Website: home-depot
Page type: billing-address
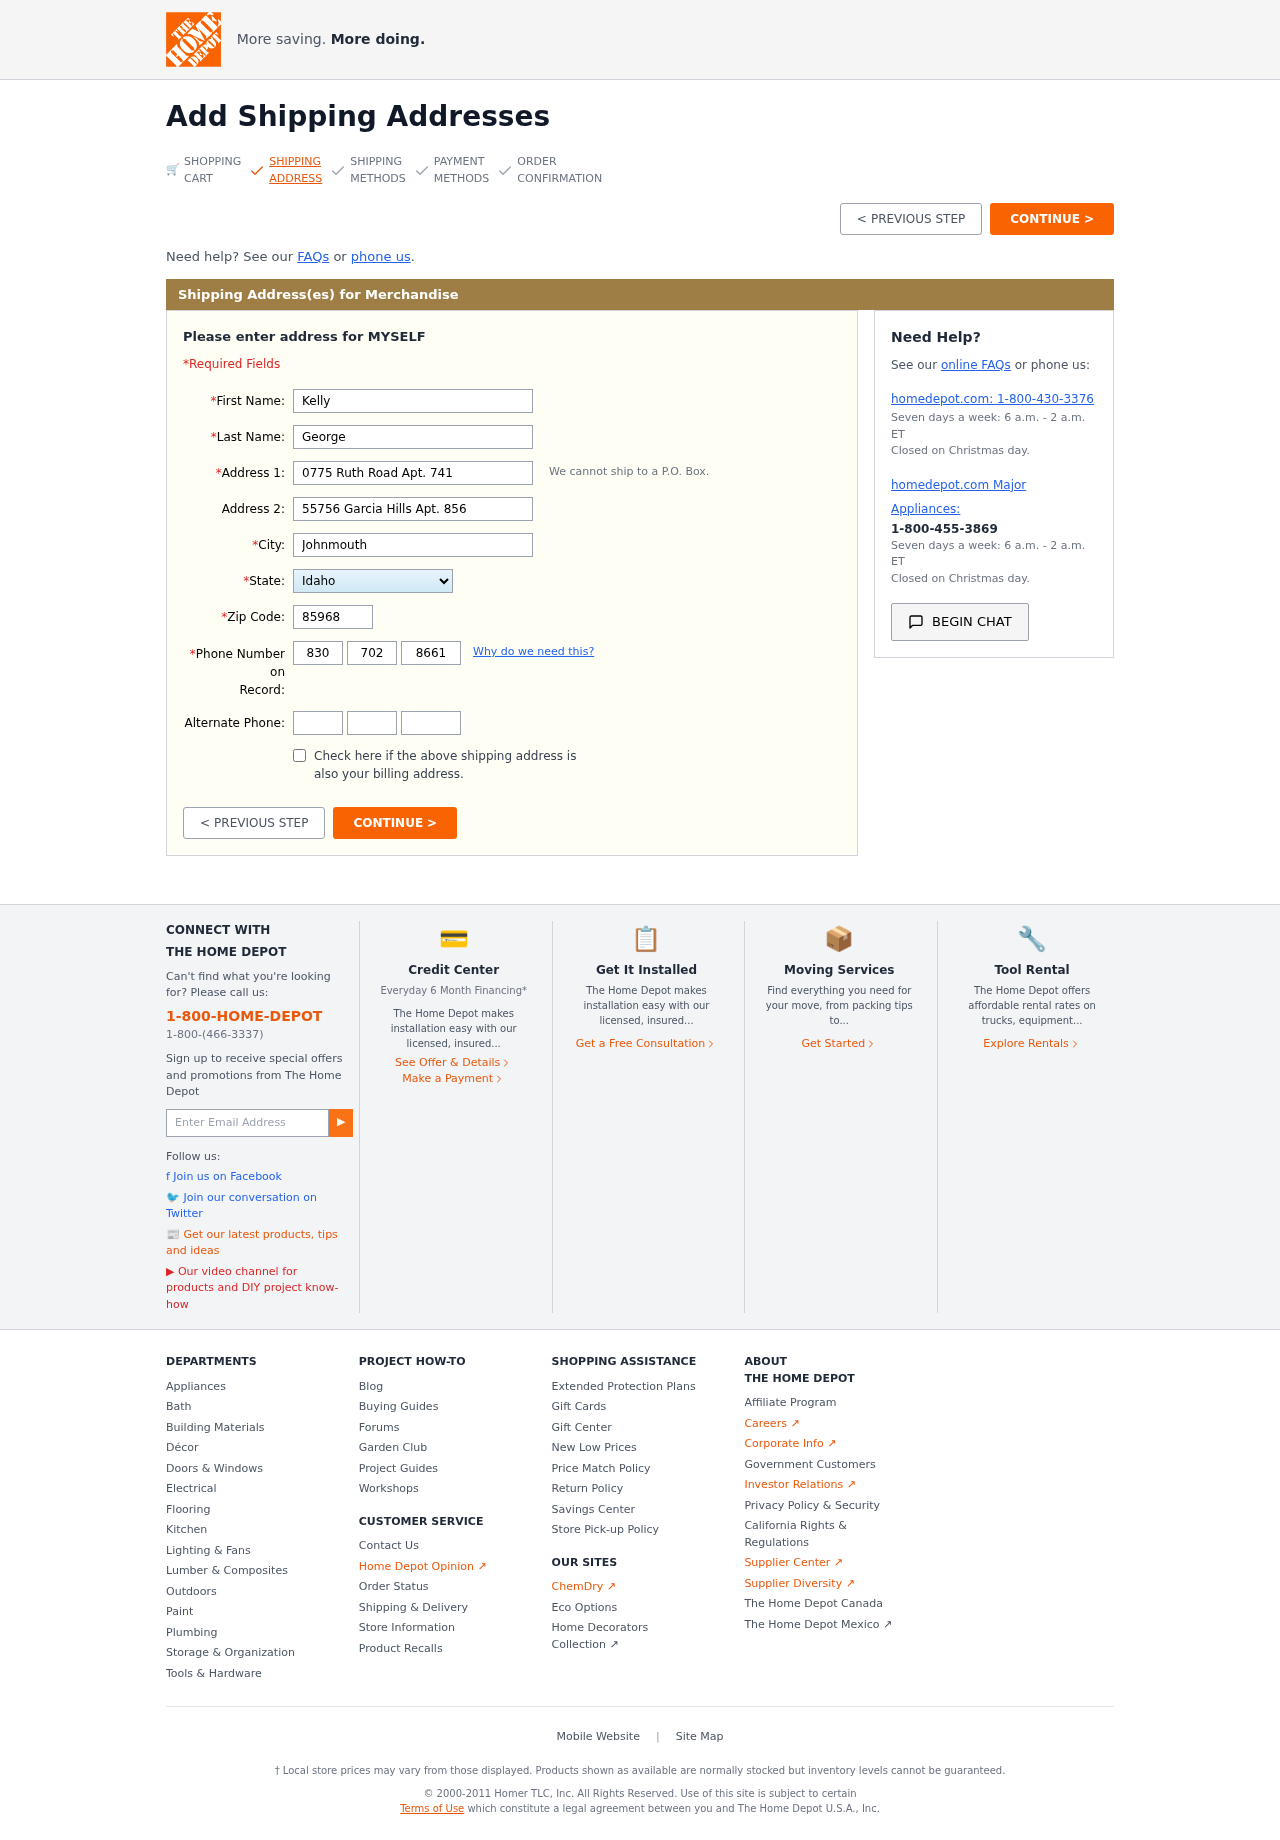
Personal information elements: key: PII_STATE
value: Idaho
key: PII_FIRSTNAME
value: Kelly
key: PII_LASTNAME
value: George
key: PII_STREET
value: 0775 Ruth Road Apt. 741
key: PII_STREET2
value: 55756 Garcia Hills Apt. 856
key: PII_CITY
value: Johnmouth
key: PII_POSTCODE
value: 85968
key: PII_PHONE_AREA
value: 830
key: PII_PHONE_PREFIX
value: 702
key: PII_PHONE_LINE
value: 8661